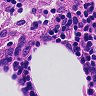
Metastatic tissue present: no